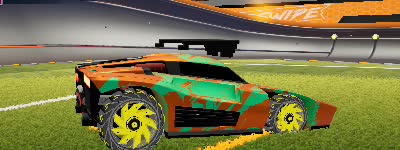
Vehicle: breakout